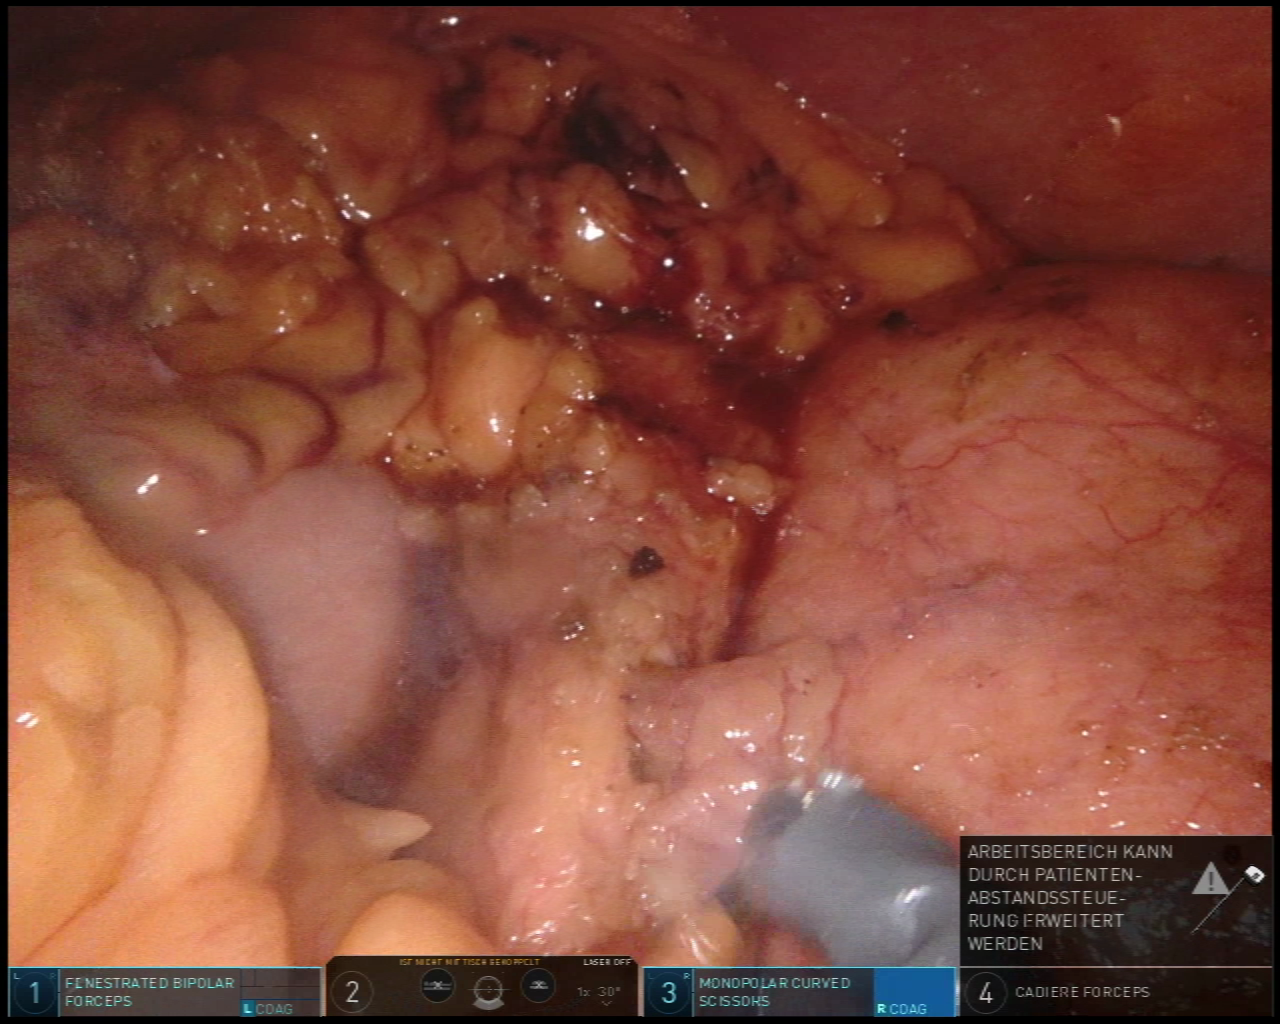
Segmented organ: stomach
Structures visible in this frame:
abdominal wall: yes
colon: no
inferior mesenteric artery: no
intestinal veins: no
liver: no
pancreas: no
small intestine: no
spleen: no
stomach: yes
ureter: no
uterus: no
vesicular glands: no